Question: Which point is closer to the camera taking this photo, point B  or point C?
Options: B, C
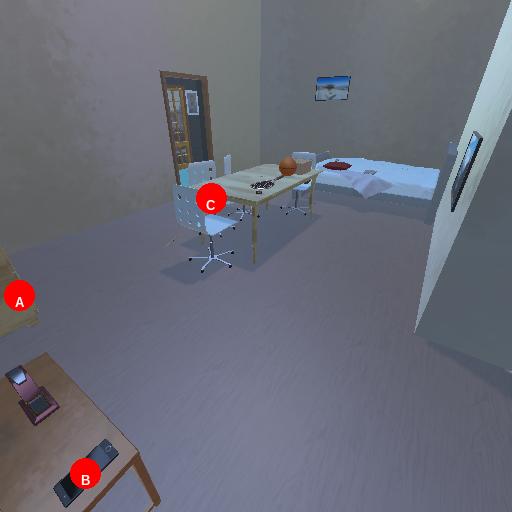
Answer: B